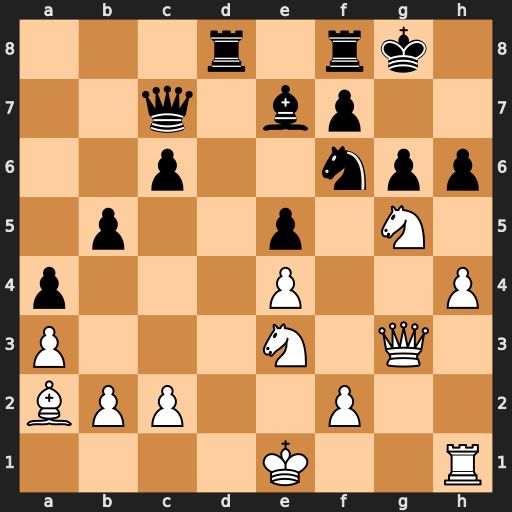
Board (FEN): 3r1rk1/2q1bp2/2p2npp/1p2p1N1/p3P2P/P3N1Q1/BPP2P2/4K2R
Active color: w
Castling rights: K
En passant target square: -
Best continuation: Nxf7 Kh7 Rg1 Rg8 Nxd8